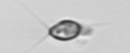
Label: Acanthoica_quattrospina